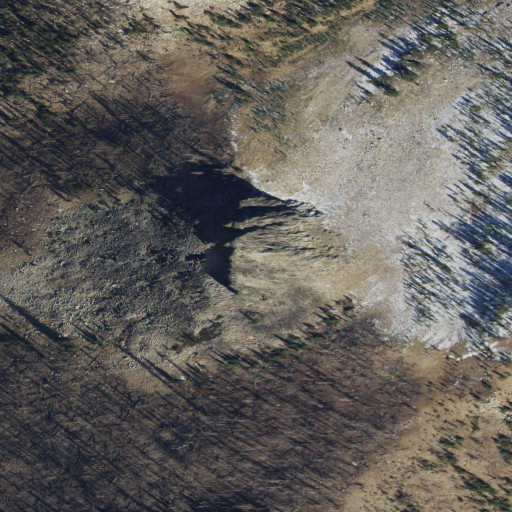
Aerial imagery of mountain in Idaho named Pistol Rock containing shrub, grassland, and evergreen forest